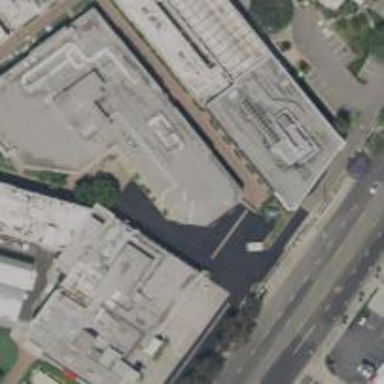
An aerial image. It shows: Office building.